Question: I have just downloaded the IDE, and I want to edit my first Java file with it, I'm not interested in creating a whole project, just editing the single file.
So I opened the file from my desktop with Intellij IDEA as I set it as my default program for opening .java files.
I write some code and the main run and debug buttons are greyed out! I can't run my code!
I have already installed Java 8 update 45 64-bit (I have a 64 bit OS) as well as the Java development kit (J8U45). I have set my global IDE SDK as my JDK installation, and when it prompts me I also set this as my project SDK, but still the run and debug buttons are unable to be used!
Edit: I am also unable to run my file regardless of if its in a project or not.
Edit 2: Screenshot of my project setup

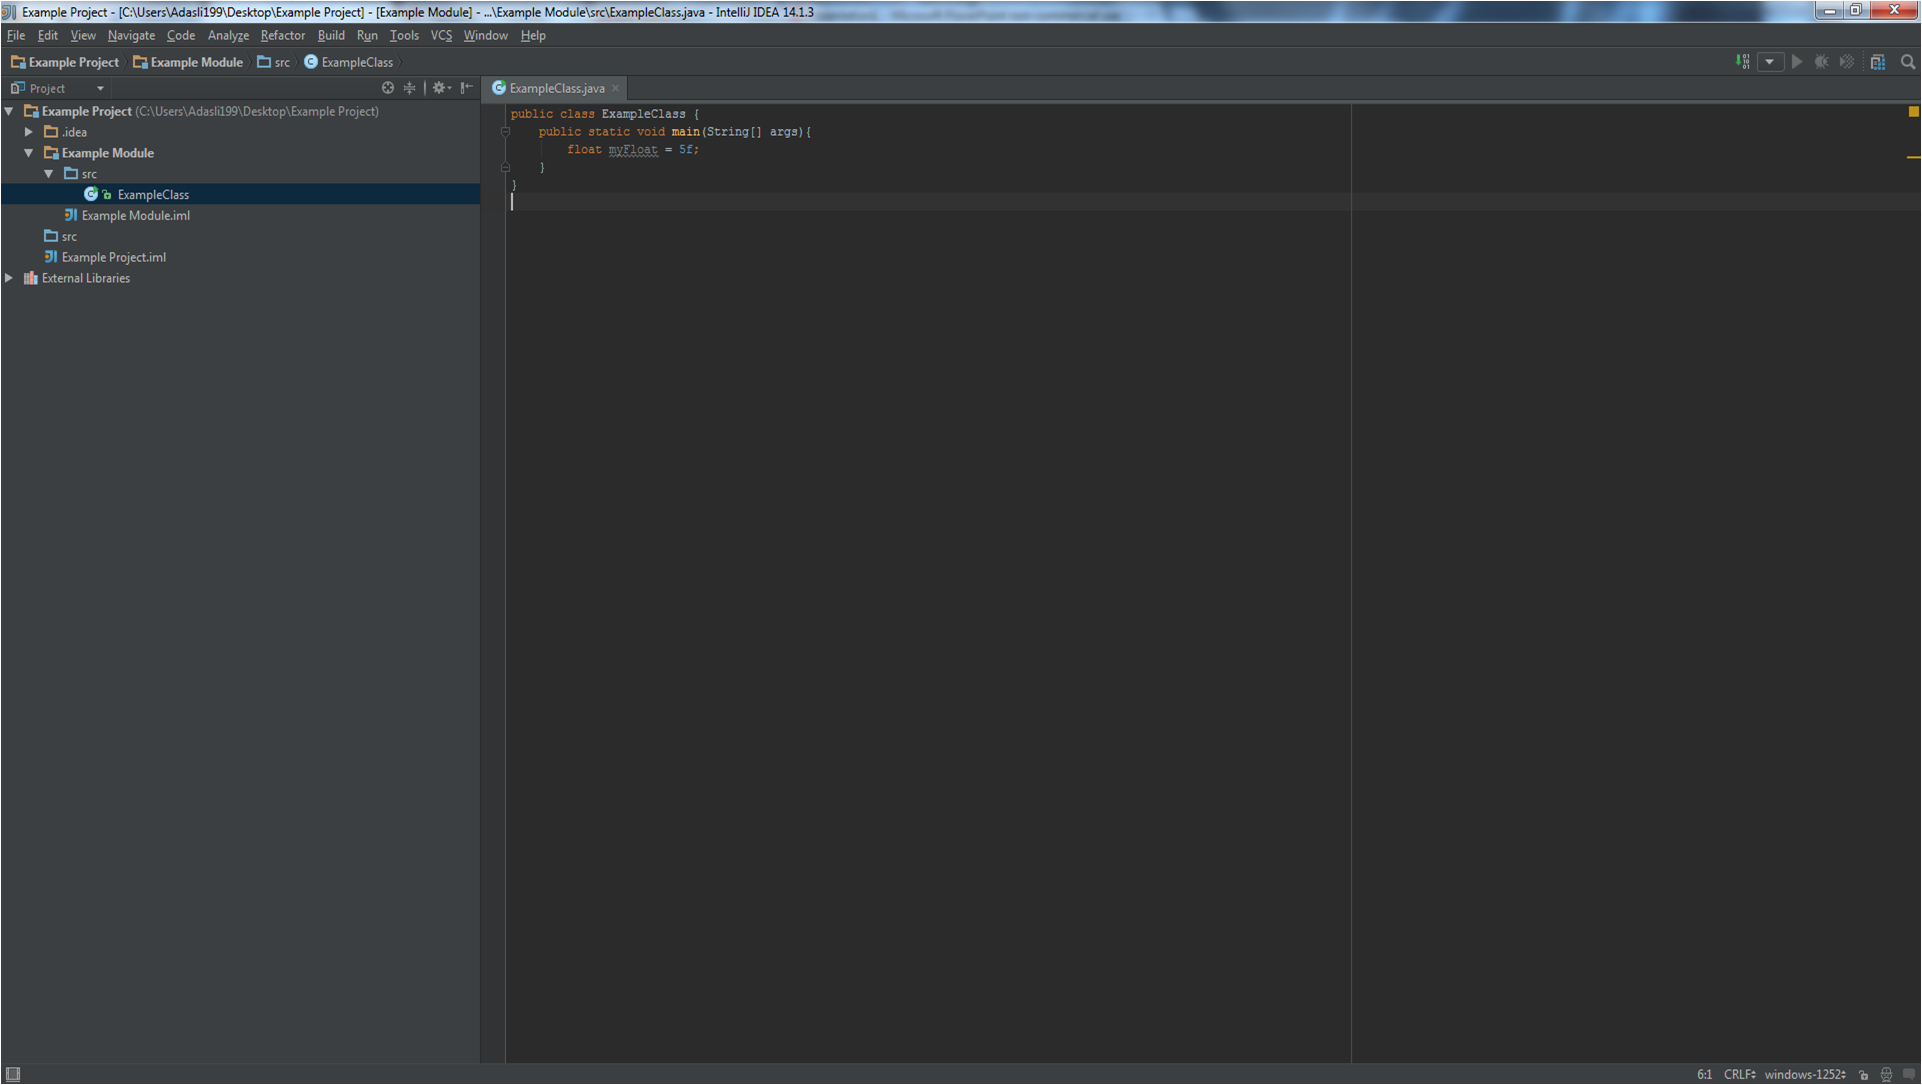
Answer: Move your code inside of the 'src' folder. Once it's there, it'll be compiled on-the-fly every time it's saved.
IntelliJ only recognizes files in specific locations as part of the project - namely, anything inside of a blue folder is specifically considered to be source code.
Also - while I can't see of your source code - be sure that it's proper Java syntax, with a class declared the same as the file and that it has a 'main' method (specifically 'public static void main(String[] args)'). IntelliJ won't run code without a 'main' method (rather, it - neither it nor Java would know where to start).